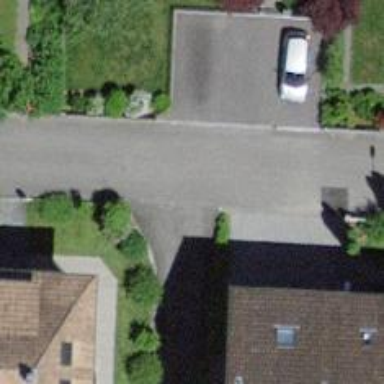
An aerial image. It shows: Residential road.